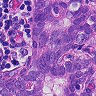
Metastatic tissue present: yes